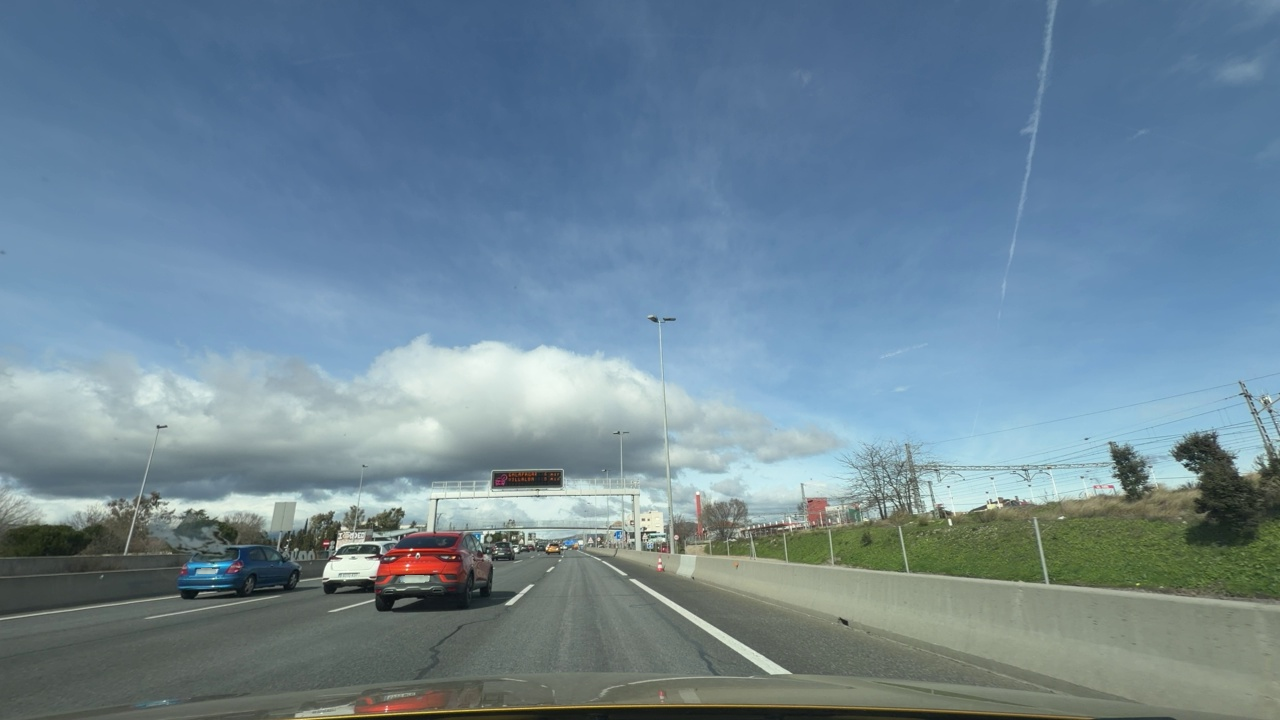
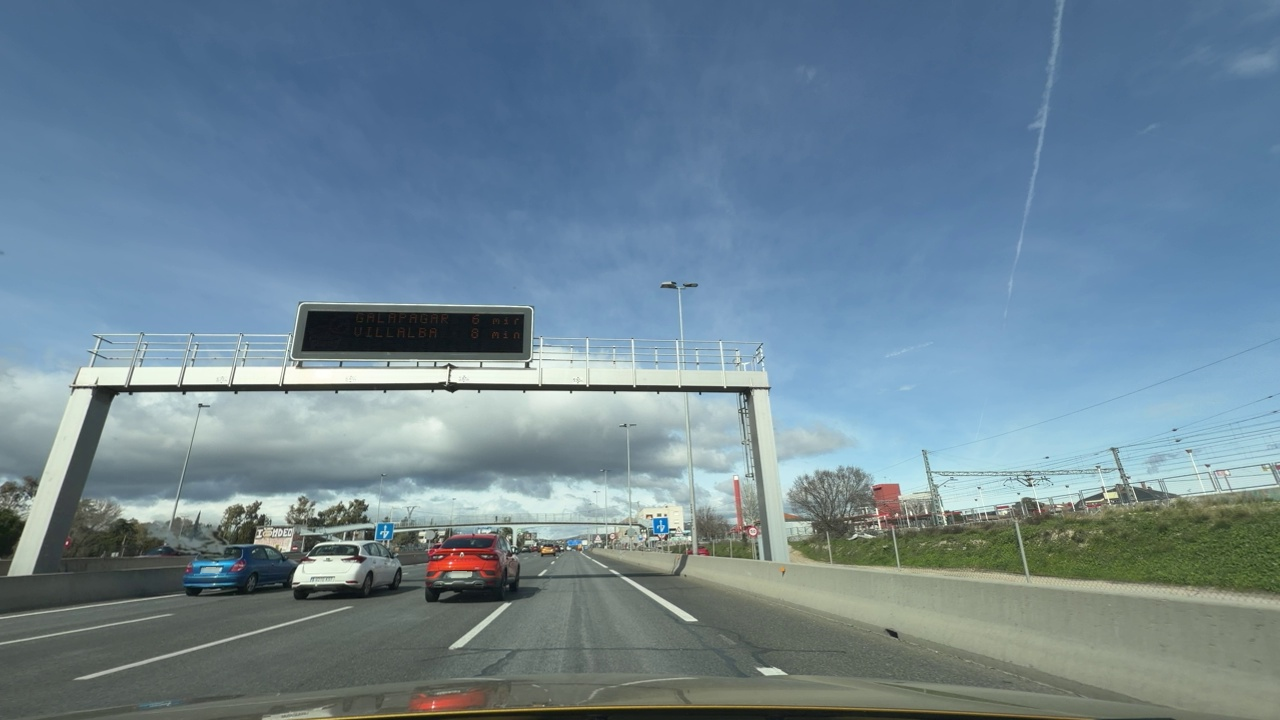
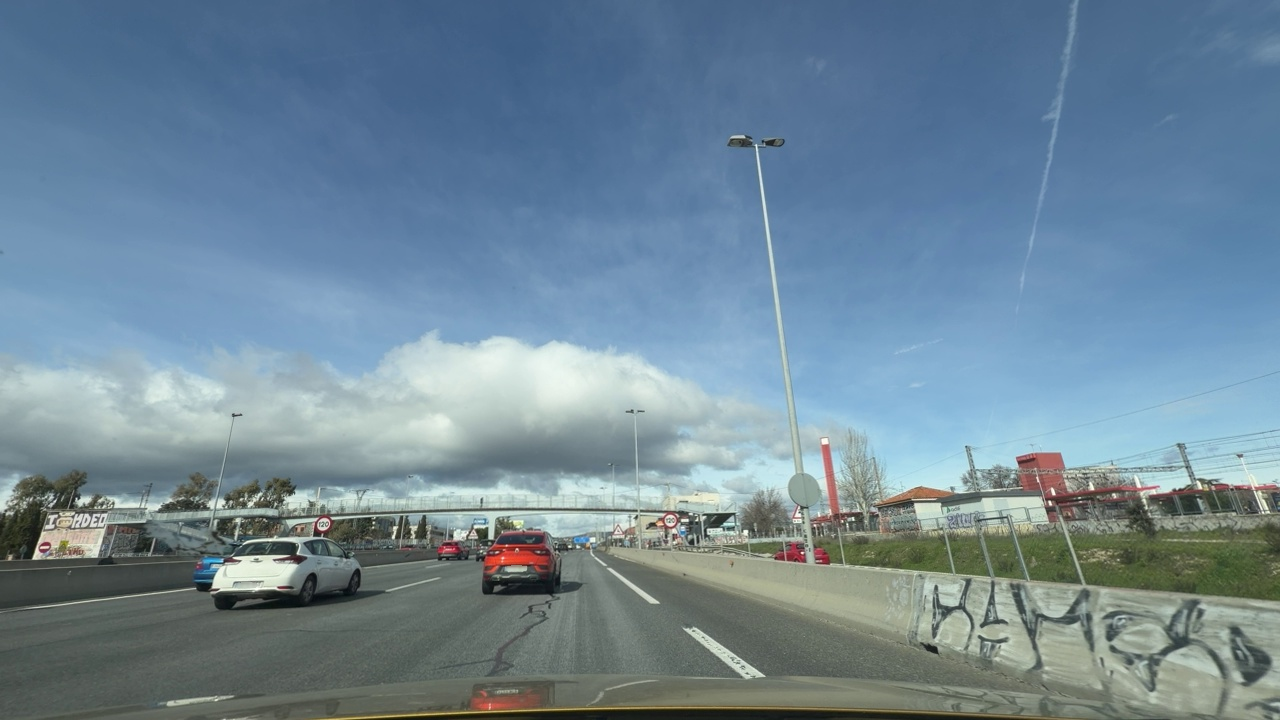
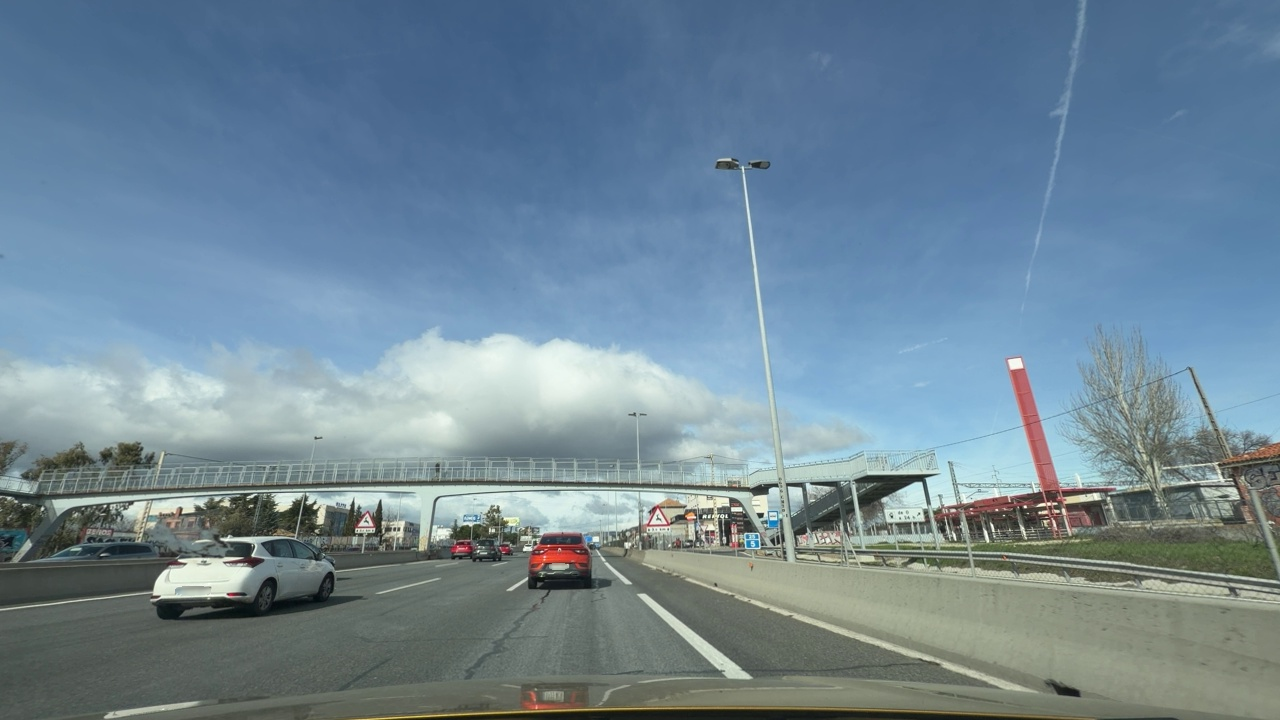
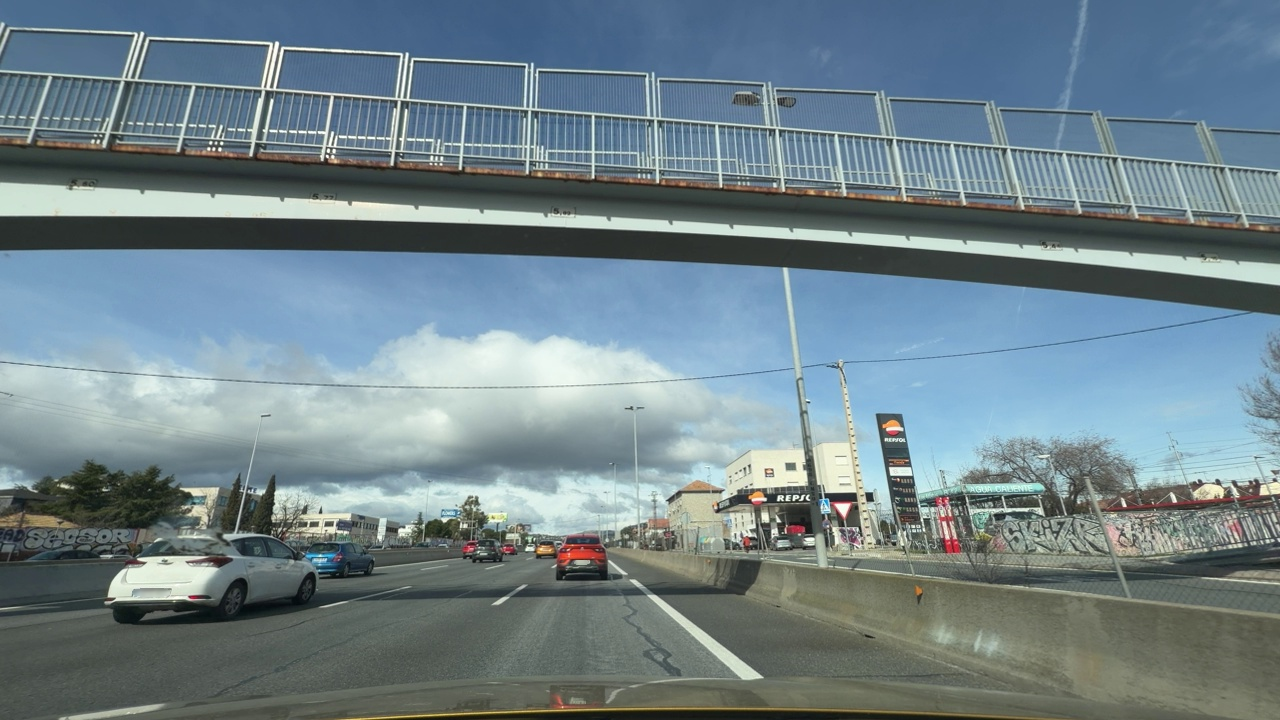
Situation: Cut in
Question: Is a vehicle from an adjacent lane moving into the ego lane?
Answer: Yes
Reasoning: The red car in the left lane relative to the Ego lane crosses over into the Ego lane to become the leading object.

Situation: Cut in
Question: Has a vehicle merged into the ego lane directly ahead of the ego vehicle without any intermediate vehicle?
Answer: Yes
Reasoning: Ego is driving along a motorway in the right-hand lane, with no initial leading object, until the red car cuts in and pulls in front of ego

Situation: Cut in
Question: Is the ego vehicle currently inside a roundabout?
Answer: No
Reasoning: The ego is on a three-lane motorway, driving in the right-hand lane close to the guardrail.

Situation: Cut in
Question: Is the ego vehicle currently within an intersection?
Answer: No
Reasoning: The ego is on a three-lane motorway, driving in the right-hand lane close to the guardrail.

Situation: Cut in
Question: Is any vehicle partially overlapping the lane boundary markings of the ego lane?
Answer: Yes
Reasoning: A red vehicle travelling from the right crosses over the left line of the ego lane for a moment before pulling in front of the ego.